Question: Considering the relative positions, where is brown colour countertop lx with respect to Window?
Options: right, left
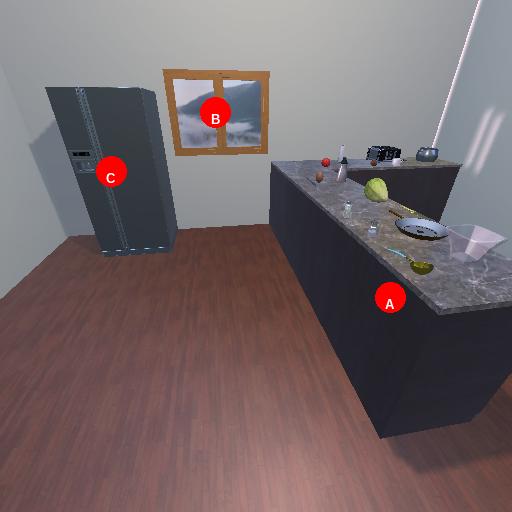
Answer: right